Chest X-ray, AP view. Patient: 45 years old, sex F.
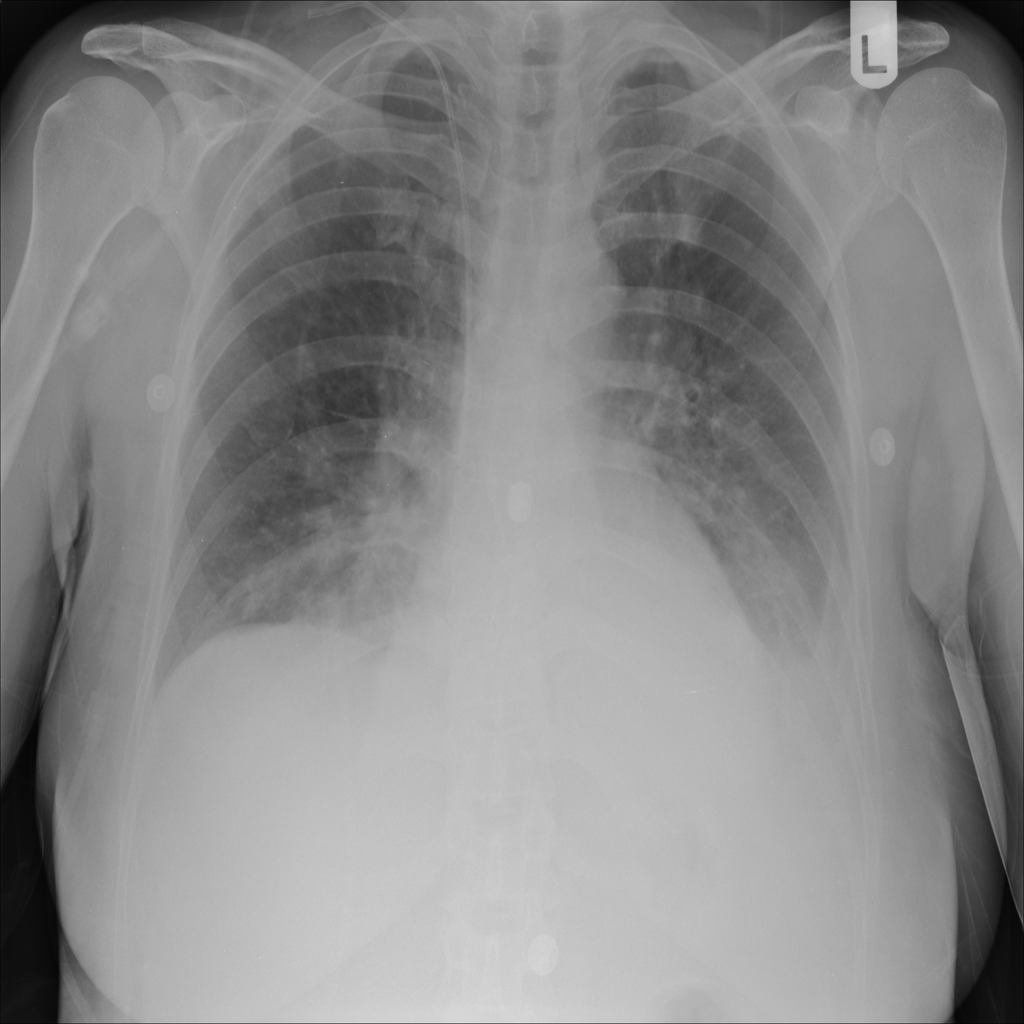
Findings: Effusion